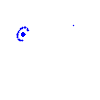
Particle: proton